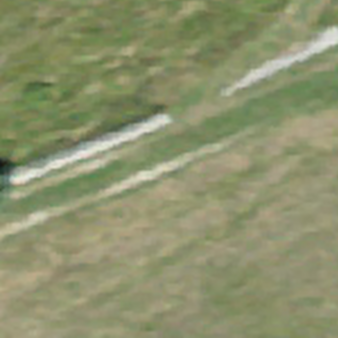
Label: other